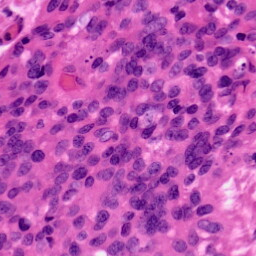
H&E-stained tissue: Ovarian